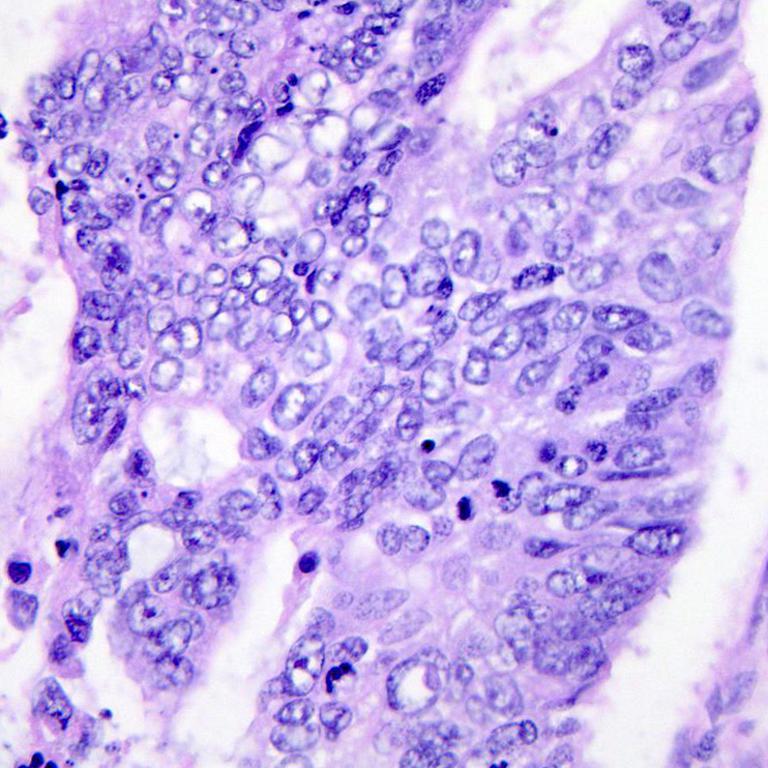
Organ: colon
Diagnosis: adenocarcinomas